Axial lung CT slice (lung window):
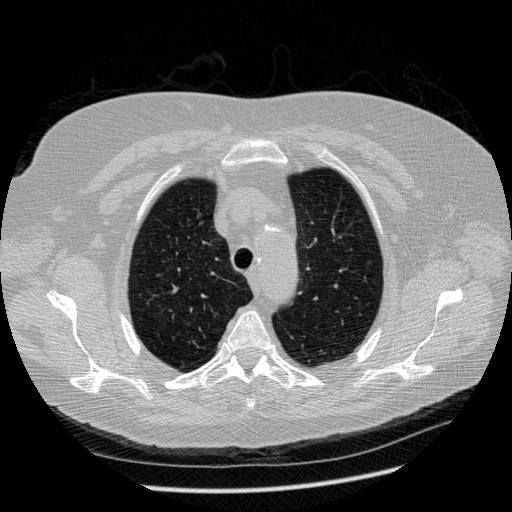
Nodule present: no